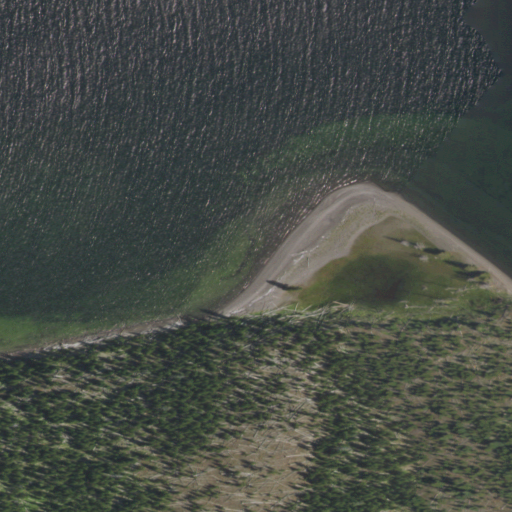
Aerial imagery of cape in Wyoming named Breeze Point containing open water, shrub, grassland, and evergreen forest